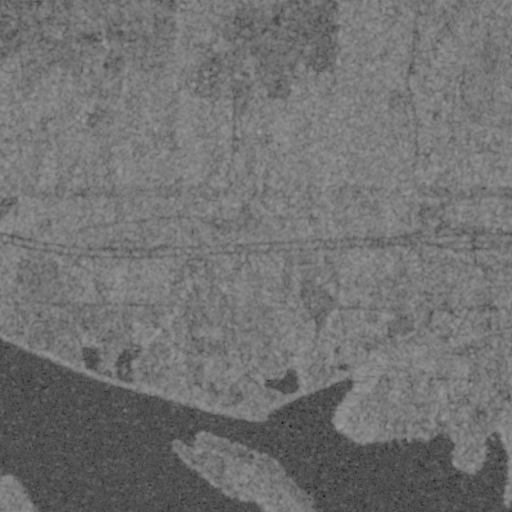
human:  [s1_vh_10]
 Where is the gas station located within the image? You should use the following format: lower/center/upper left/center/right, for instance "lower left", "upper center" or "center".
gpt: The gas station is located in the center right of the image.
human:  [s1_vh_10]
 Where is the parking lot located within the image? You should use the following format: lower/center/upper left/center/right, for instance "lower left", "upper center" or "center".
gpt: The parking lot is located in the center right of the image.
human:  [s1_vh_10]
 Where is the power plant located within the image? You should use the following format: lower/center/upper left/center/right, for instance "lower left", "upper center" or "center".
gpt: There is no power plant in the image.

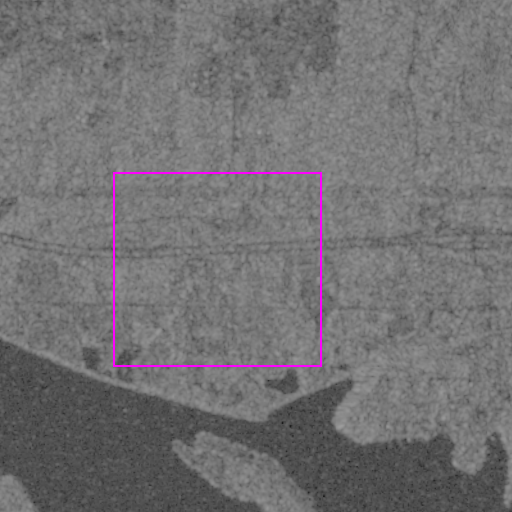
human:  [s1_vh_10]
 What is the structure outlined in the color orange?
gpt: There is no orange outline.
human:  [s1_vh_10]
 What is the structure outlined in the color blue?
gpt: There is no structure outlined in blue.